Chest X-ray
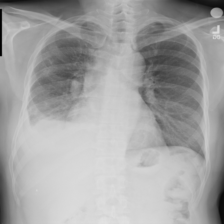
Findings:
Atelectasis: positive
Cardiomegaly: negative
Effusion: positive
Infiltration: negative
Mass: negative
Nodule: negative
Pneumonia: negative
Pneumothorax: positive
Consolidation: negative
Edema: negative
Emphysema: negative
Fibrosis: negative
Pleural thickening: negative
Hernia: negative